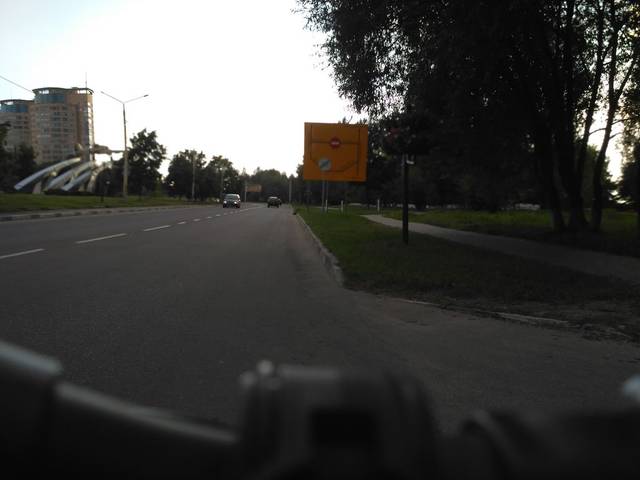
Region: Russia
Coordinates: 56.744, 37.173